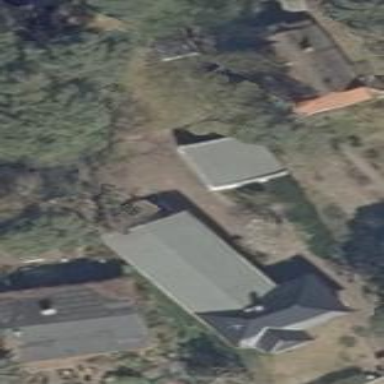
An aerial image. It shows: Detached building with hipped roof shape.